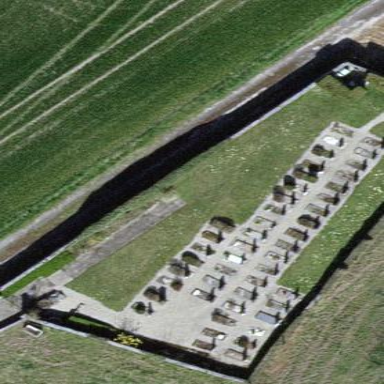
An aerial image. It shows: Cemetery.